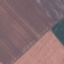
Land use / land cover: AnnualCrop